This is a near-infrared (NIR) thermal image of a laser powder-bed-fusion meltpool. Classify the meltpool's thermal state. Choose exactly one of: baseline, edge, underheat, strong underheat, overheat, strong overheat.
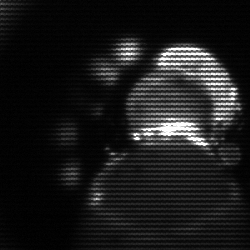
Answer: edge